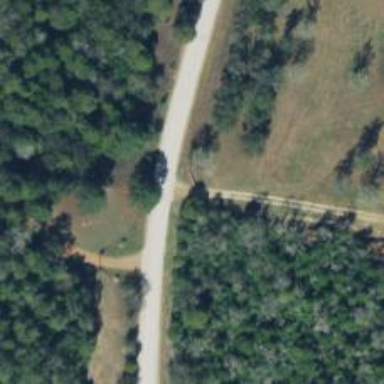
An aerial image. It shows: Driveway for service vehicles.